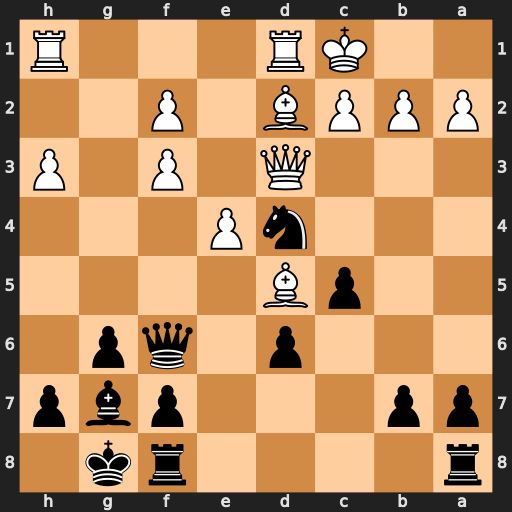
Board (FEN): r4rk1/pp3pbp/3p1qp1/2pB4/3nP3/3Q1P1P/PPPB1P2/2KR3R
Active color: b
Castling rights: -
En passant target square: -
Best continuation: Ne2+ Kb1 Qxb2#